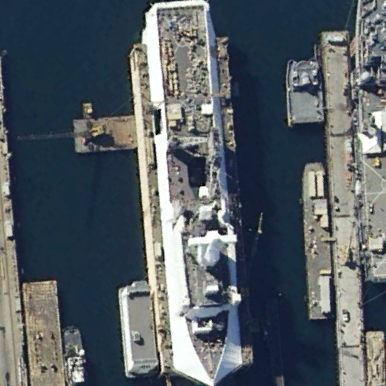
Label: combat